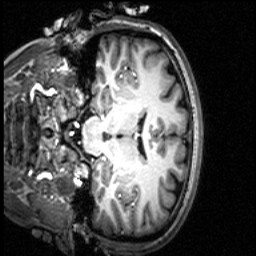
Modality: T1w
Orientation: coronal
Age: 23
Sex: female